Field crop: maize
Growth stage: 2
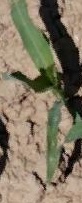
Species: maize